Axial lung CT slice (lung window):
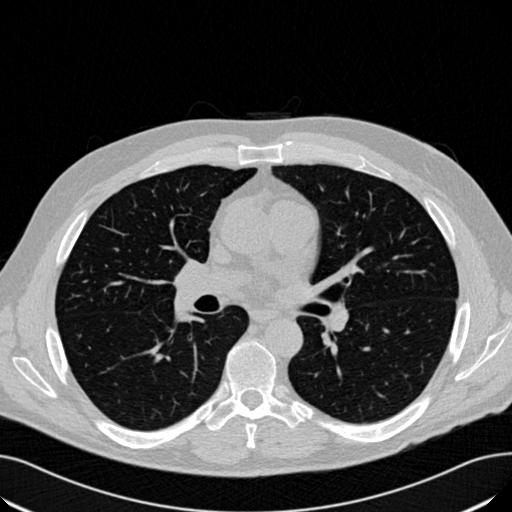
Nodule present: no